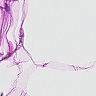
Metastatic tissue present: no